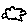
Label: cloud